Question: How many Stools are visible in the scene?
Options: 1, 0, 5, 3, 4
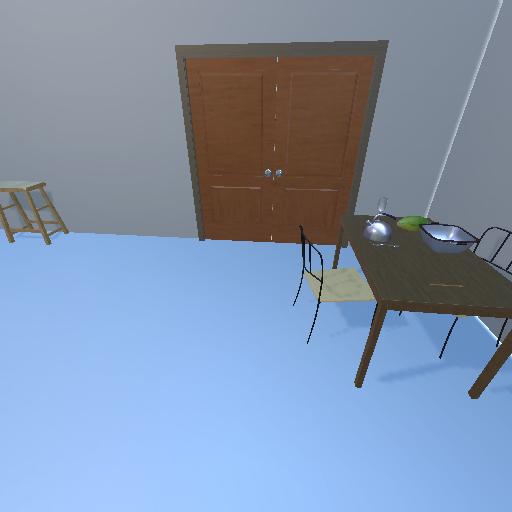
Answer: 1